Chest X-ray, PA view. Patient: 28 years old, sex M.
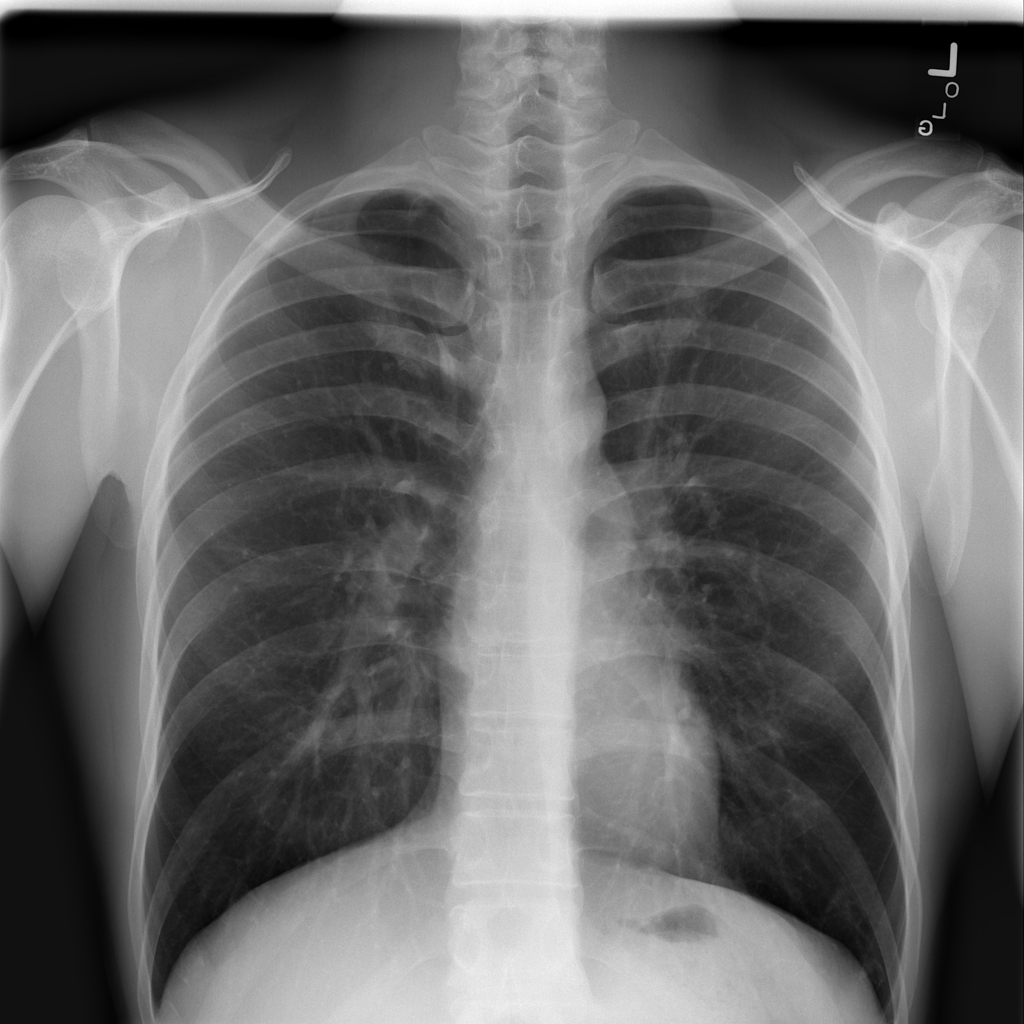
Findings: No Finding